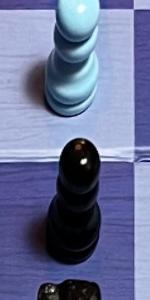
Label: Pawn_Black